Question: I'm attempting to build a 1-1 relationship - a Tenant has a Url, and vice versa:
'''
public class Tenant {
[Key]
[Required]
public int TenantId { get; set; }
public string Name { get; set; }
public virtual Url Url { get; set; }
public int UrlId { get; set; }
}
public class Url {
[Key]
[Required]
public int UrlId { get; set; }
public string Name { get; set; }
public virtual Tenant Tenant { get; set; }
public int TenantId { get; set; }
}
'''
'''
public class UrlConfiguration : EntityTypeConfiguration<Url> {
public UrlConfiguration() {
HasKey(s => s.UrlId);
}
}
public class TenantConfiguration : EntityTypeConfiguration<Tenant>
{
public TenantConfiguration() {
HasRequired(s => s.Url).WithRequiredPrincipal(s => s.Tenant);
}
}
'''
Result:

I'd expect there to be a foreign key on both models... why is this not the case?
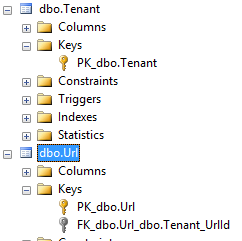
Answer: A one-to-one relationship with both ends having required foreign keys cannot exist in a relational database. If saving a new Tenant record requires a URL record, but in order to create that URL record, that URL requires a Tenant record, where will you begin?
Even though on a database level it can't practically exist, this model will still work. From my experience, Entity Framework will enforce the dependency on application level, and will throw an EntityException when it detects that one of the entities you're trying to save has no relationship to one of the other.
It creates this database model so that it can still save your entities, and enforce relationships on an application level.
No, this isn't nice on a database level as the one-to-one constraint won't be enforced there. If you need the database constraints as well, consider merging the tables or redesigning your data structures so that a one-to-one relationship isn't necessary.